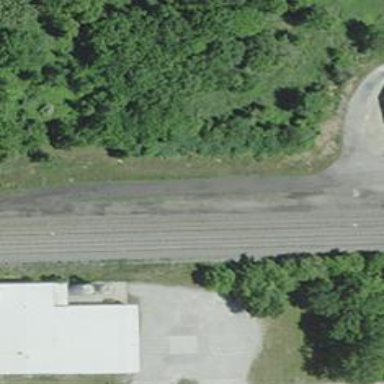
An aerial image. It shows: Railway track.